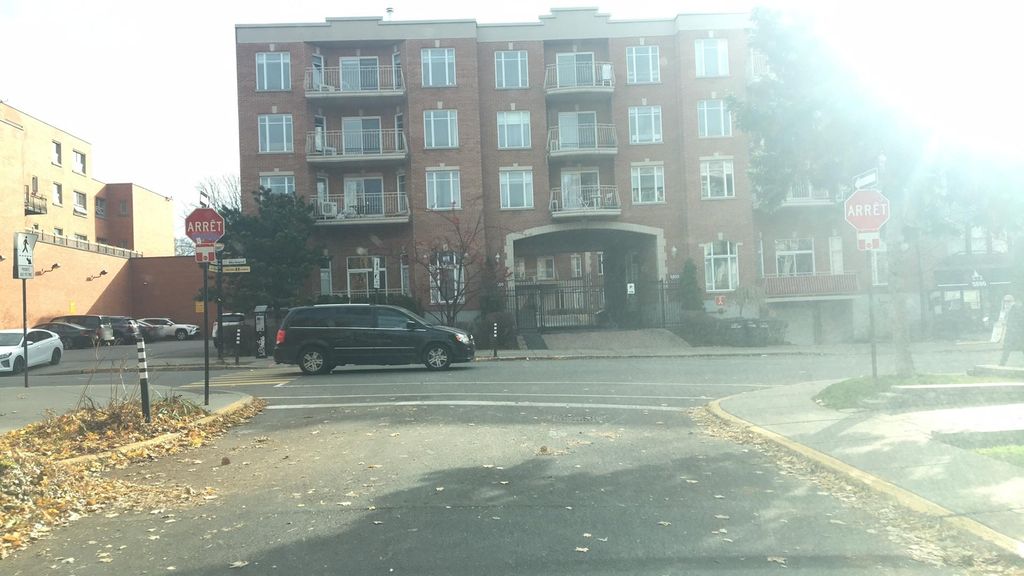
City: montreal